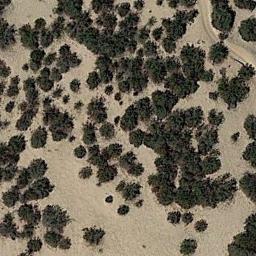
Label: chaparral